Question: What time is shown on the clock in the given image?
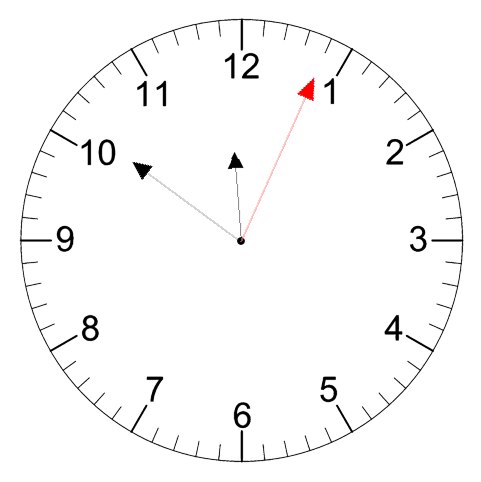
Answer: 11:51:04